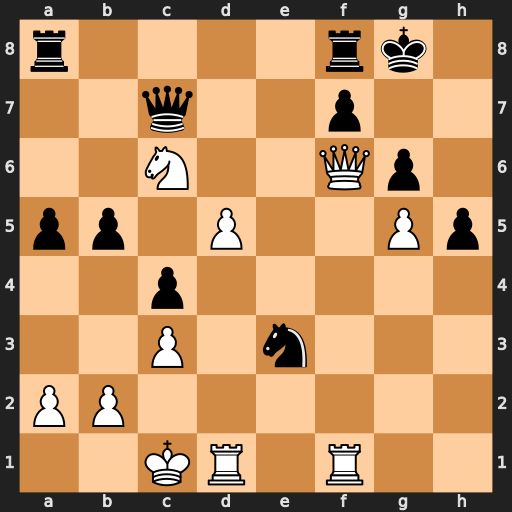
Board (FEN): r4rk1/2q2p2/2N2Qp1/pp1P2Pp/2p5/2P1n3/PP6/2KR1R2
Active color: w
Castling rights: -
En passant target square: -
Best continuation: Ne7+ Qxe7 Qxe7